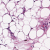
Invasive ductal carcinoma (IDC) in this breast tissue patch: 0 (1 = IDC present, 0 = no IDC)